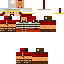
A male human skin with medium skin, wearing brown long hair dressed in a red armor chest and brown pants, featuring a closed mouth.